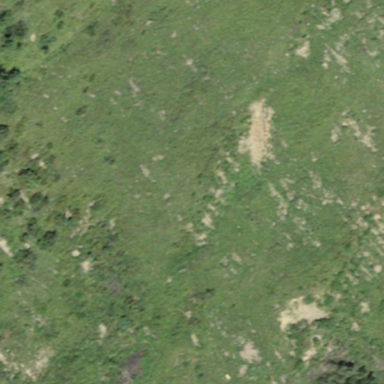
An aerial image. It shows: Beautiful meadow.